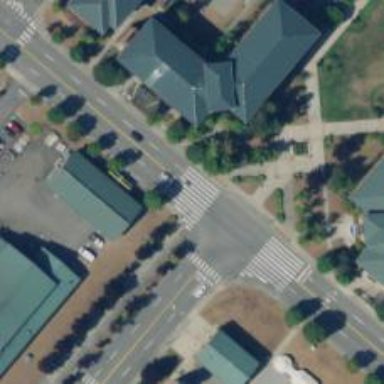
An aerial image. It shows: Zebra crossing on the road.